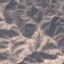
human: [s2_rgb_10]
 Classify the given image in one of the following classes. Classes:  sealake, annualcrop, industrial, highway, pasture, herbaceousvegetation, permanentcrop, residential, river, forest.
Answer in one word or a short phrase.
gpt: HerbaceousVegetation